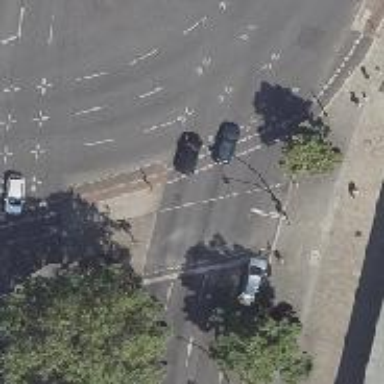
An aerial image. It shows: Crossing with traffic signals.